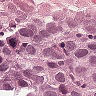
Metastatic tissue present: yes